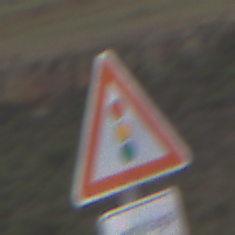
Verkehrszeichen: Lichtzeichenanlage
Zusatzzeichen unten: ZeitangabenMitBeschraenkungAufWochentage1
Umgebung: Outdoor, Nature
Tageszeit: Midday
Wetter: Overcast
Licht: Natural
Jahreszeit: NotSpecified
Kontrast: LowContrast